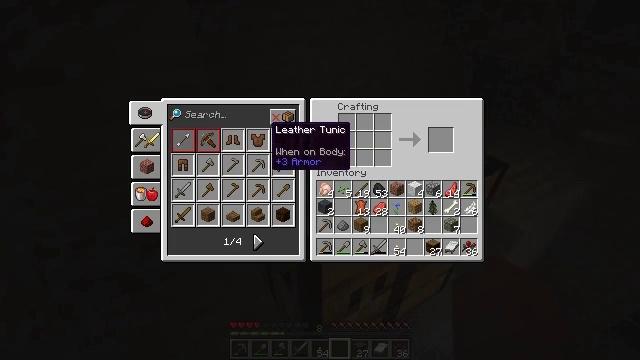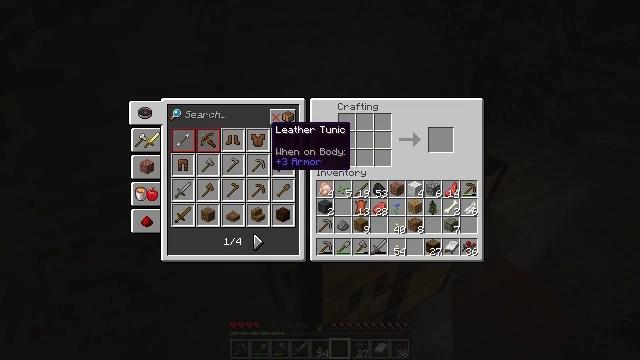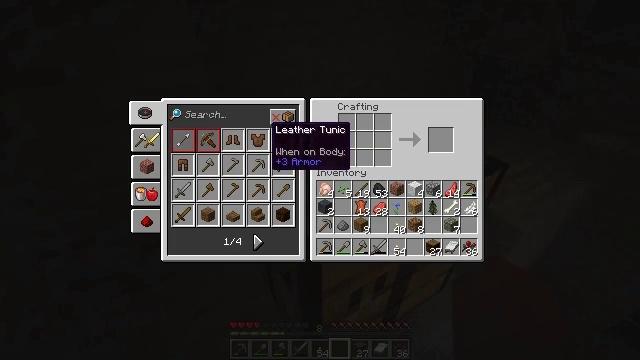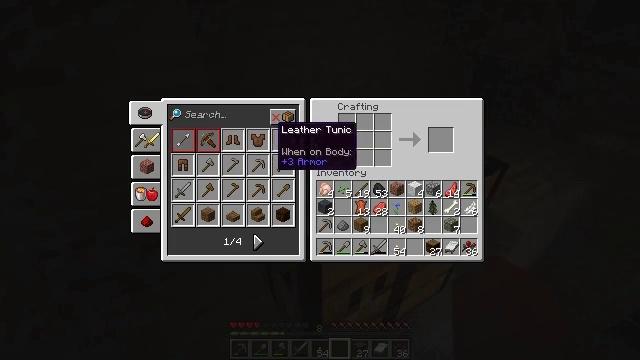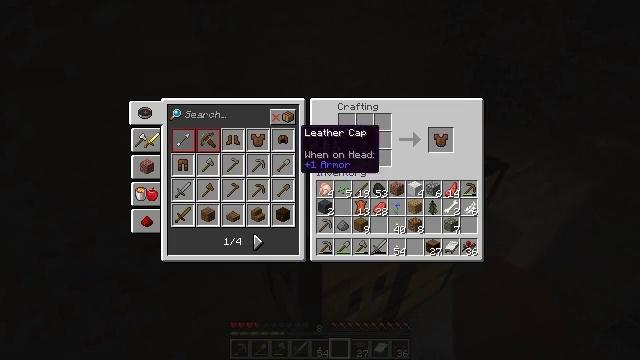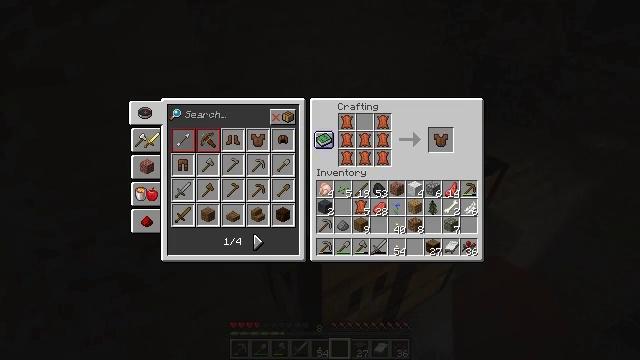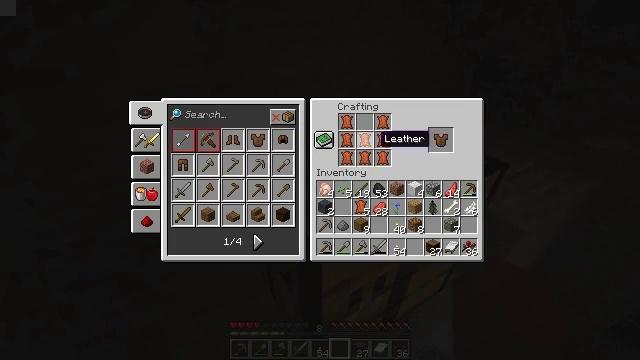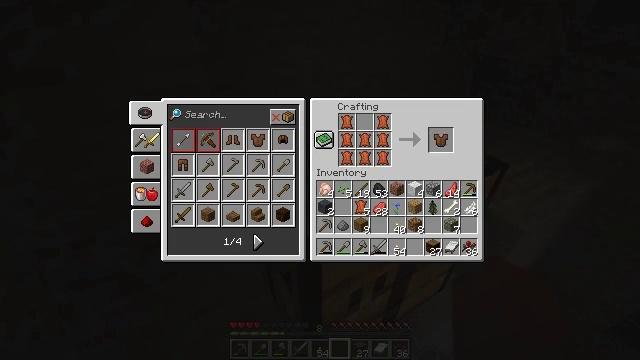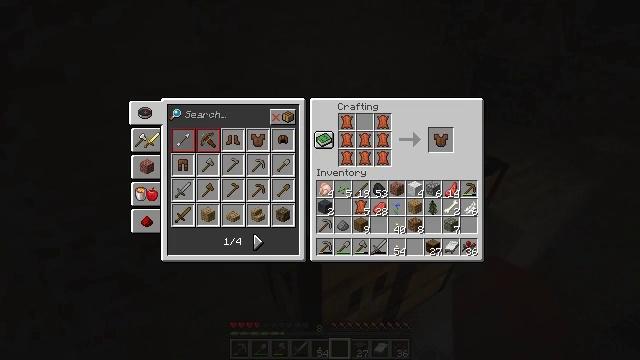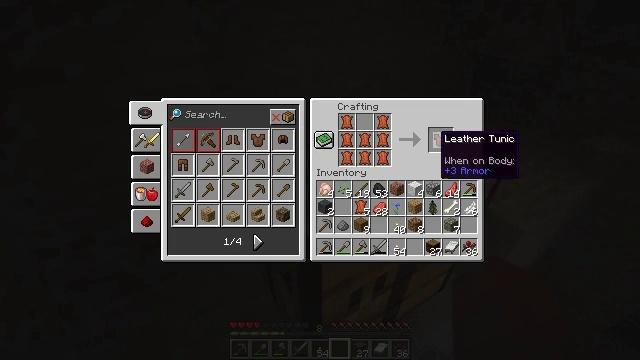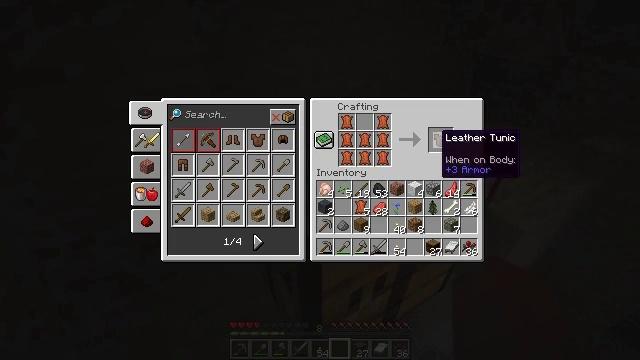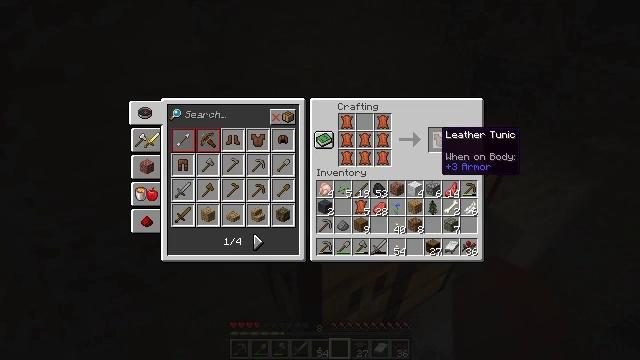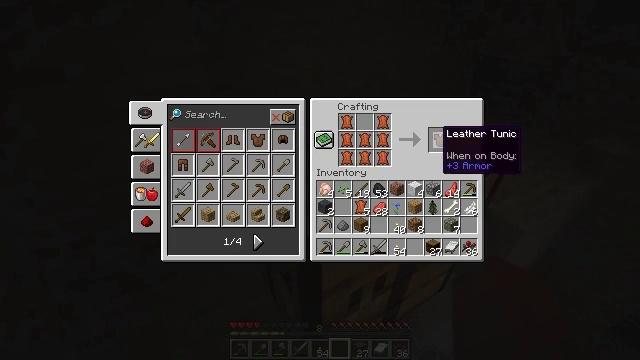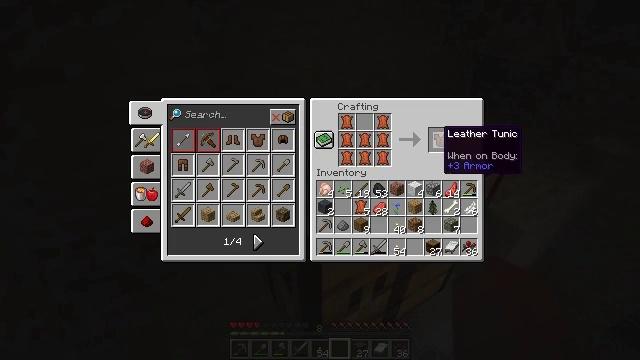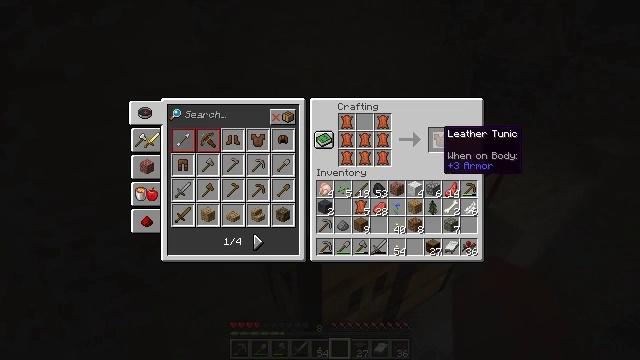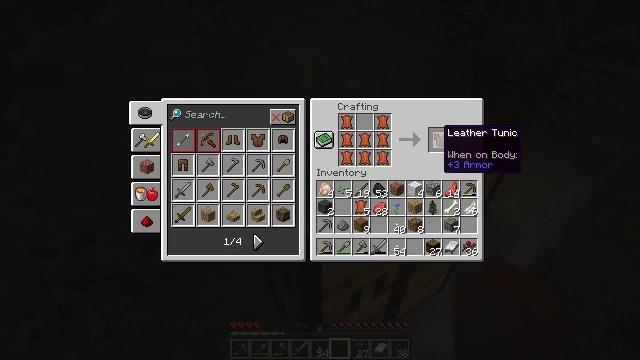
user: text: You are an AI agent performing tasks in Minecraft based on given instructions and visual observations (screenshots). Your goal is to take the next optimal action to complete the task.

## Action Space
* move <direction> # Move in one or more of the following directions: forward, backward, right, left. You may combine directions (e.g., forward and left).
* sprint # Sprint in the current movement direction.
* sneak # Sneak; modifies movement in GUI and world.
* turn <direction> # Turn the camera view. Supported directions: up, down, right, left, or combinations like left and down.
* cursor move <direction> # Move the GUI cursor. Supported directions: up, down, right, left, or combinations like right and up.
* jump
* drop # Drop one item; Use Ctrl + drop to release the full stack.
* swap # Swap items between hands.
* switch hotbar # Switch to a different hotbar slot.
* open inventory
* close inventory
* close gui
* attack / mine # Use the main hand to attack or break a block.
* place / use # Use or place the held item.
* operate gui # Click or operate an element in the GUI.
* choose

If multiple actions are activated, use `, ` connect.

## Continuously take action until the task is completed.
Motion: motion action
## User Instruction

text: Use leather to craft a leather chestplate in the crafting table.
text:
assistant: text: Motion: operate gui
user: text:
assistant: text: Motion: no_op
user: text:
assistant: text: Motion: no_op
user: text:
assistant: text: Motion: cursor move right
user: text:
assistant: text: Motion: cursor move right
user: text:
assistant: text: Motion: cursor move right
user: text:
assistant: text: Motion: cursor move right
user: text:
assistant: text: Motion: cursor move right
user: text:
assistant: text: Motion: cursor move right
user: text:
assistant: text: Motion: no_op
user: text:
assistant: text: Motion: no_op
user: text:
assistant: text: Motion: no_op
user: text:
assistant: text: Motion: no_op
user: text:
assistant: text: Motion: sneak
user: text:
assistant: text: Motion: sneak
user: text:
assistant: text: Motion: sneak
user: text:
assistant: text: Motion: sneak, operate gui
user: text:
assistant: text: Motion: sneak, operate gui
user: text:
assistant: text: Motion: sneak, operate gui
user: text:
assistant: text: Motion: sneak
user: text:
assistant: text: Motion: sneak
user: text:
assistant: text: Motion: sneak
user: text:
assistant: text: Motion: sneak